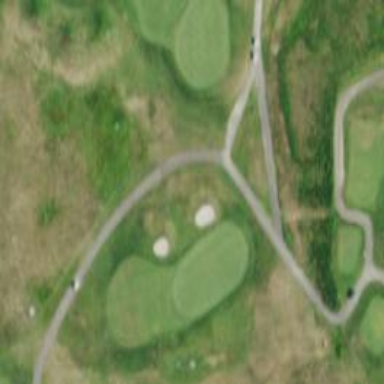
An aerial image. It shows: Service road used as golf cart path.